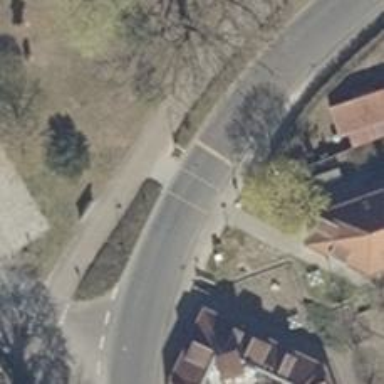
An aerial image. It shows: Asphalt footway with unmarked crossing.